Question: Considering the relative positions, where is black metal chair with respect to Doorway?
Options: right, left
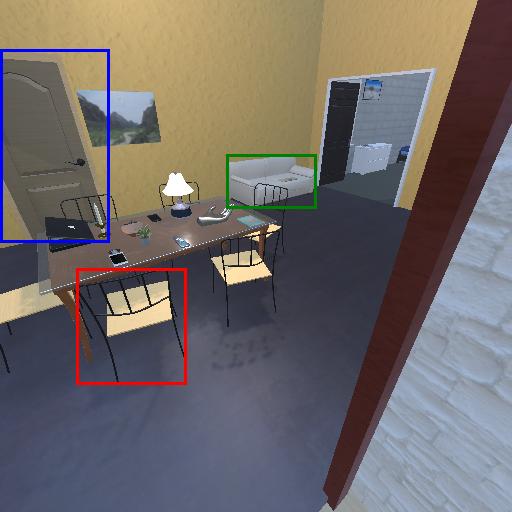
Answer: right